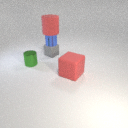
small green metal cylinder to the left of large red rubber cube